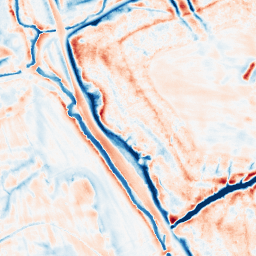
Category: edge_preserving
Decomposition family: bilateral
Decomposition parameters: d: 21
sigma_color: 50
sigma_space: 150
Upsampling method: edge_directed
Upsampling parameters: scale: 2
Upsampling scale: 2